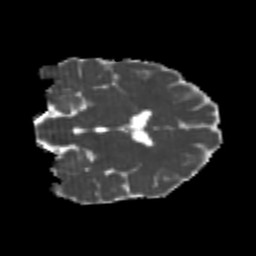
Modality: MD
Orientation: coronal
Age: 21
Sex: male
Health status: healthy
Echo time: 0.074 s